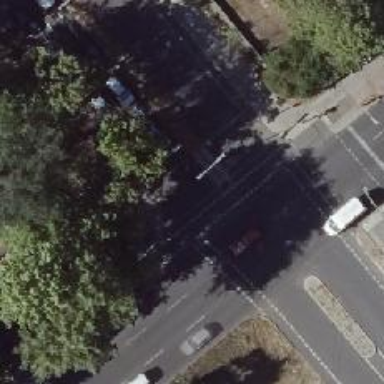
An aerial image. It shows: Crossing with traffic signals.